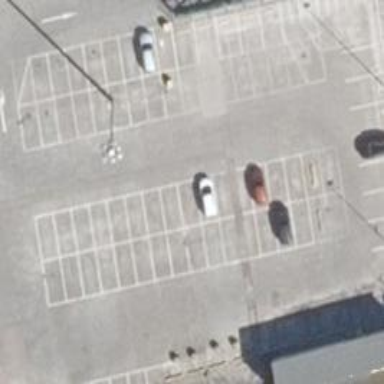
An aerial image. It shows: Road serving as parking aisle.